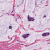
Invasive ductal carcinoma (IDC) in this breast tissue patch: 1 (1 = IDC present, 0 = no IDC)